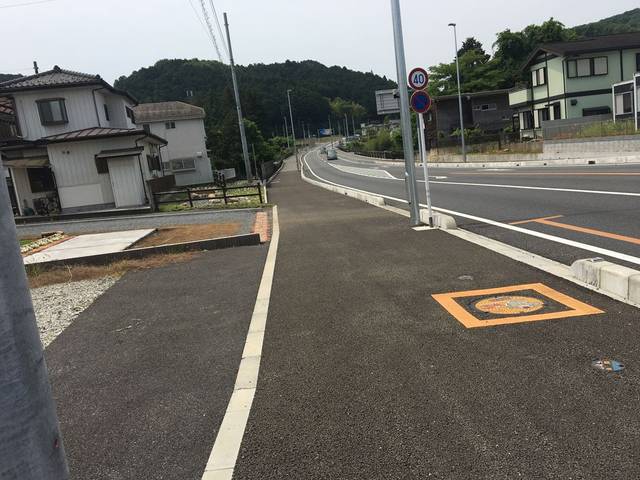
Region: Japan
Coordinates: 35.857, 139.303